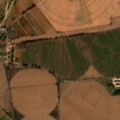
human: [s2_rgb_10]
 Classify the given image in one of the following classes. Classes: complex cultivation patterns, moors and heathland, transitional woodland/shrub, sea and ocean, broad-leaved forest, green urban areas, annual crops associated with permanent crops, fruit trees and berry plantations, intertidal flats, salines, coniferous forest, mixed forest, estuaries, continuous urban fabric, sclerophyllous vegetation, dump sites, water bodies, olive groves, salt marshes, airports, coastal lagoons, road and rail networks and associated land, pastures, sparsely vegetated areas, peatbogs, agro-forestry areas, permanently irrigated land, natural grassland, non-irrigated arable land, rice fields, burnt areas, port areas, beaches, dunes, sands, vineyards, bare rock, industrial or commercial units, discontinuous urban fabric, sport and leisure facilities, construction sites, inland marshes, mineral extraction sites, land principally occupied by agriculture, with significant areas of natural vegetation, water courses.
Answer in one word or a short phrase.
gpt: permanently irrigated land